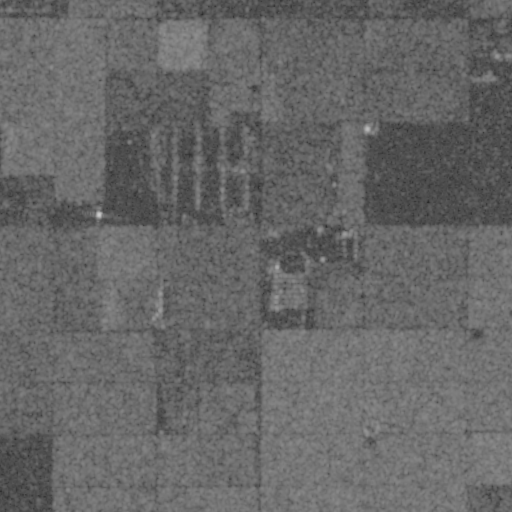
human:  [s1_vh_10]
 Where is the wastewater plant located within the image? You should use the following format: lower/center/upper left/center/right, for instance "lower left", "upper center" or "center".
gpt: The wastewater plant is located in the lower right of the image.
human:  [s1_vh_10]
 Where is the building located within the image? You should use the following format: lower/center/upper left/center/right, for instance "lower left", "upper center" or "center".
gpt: The building is located in the center left of the image.
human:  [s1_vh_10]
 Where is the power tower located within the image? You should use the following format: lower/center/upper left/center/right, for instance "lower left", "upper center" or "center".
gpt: There is no power tower in the image.

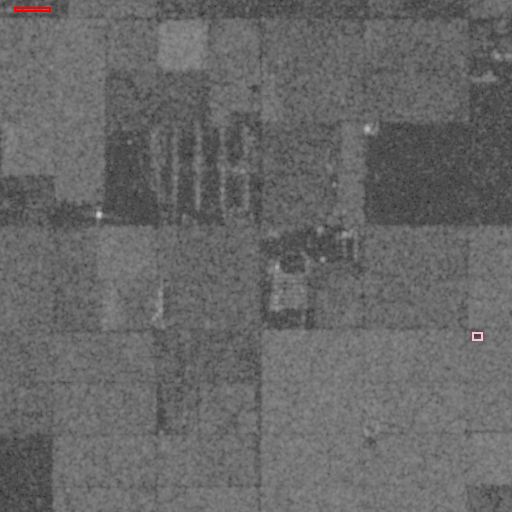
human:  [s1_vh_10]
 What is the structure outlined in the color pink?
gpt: The structure outlined in pink is a wastewater plant.
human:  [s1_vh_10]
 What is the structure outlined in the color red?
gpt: The structure outlined in red is a building.
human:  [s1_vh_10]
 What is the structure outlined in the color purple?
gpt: There is no purple outline.